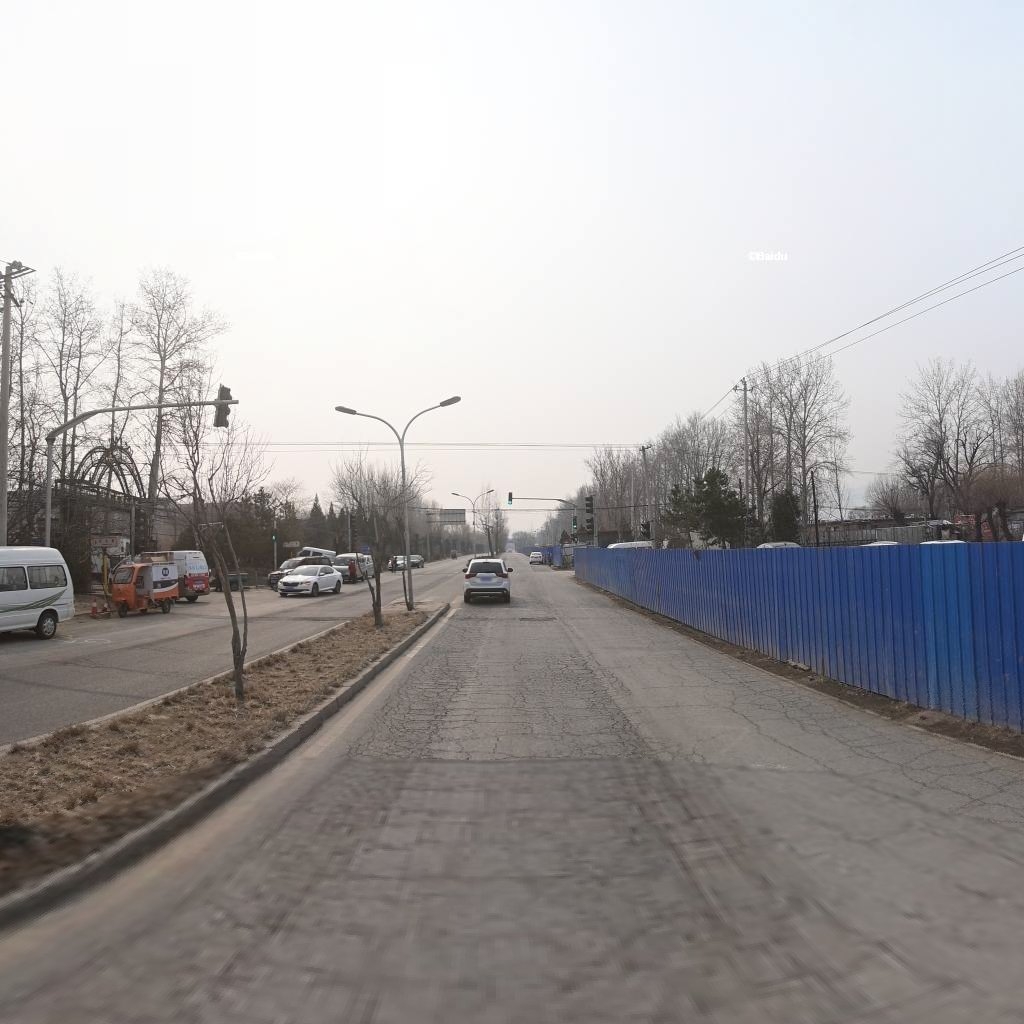
Region: Haidian
Road damage annotations: alligator crack